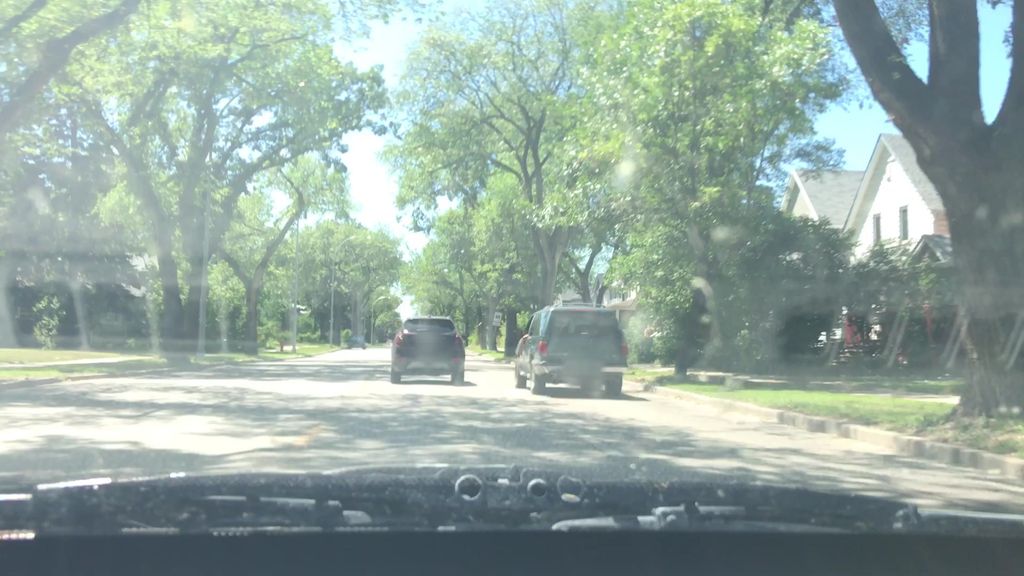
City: winnipeg